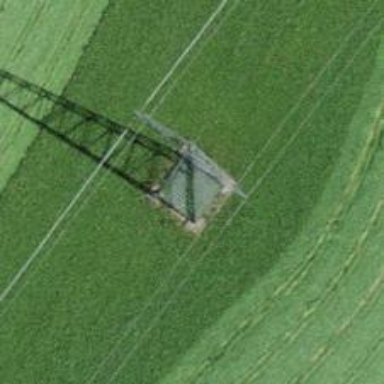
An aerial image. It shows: Power line is depicted.